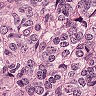
Metastatic tissue present: yes